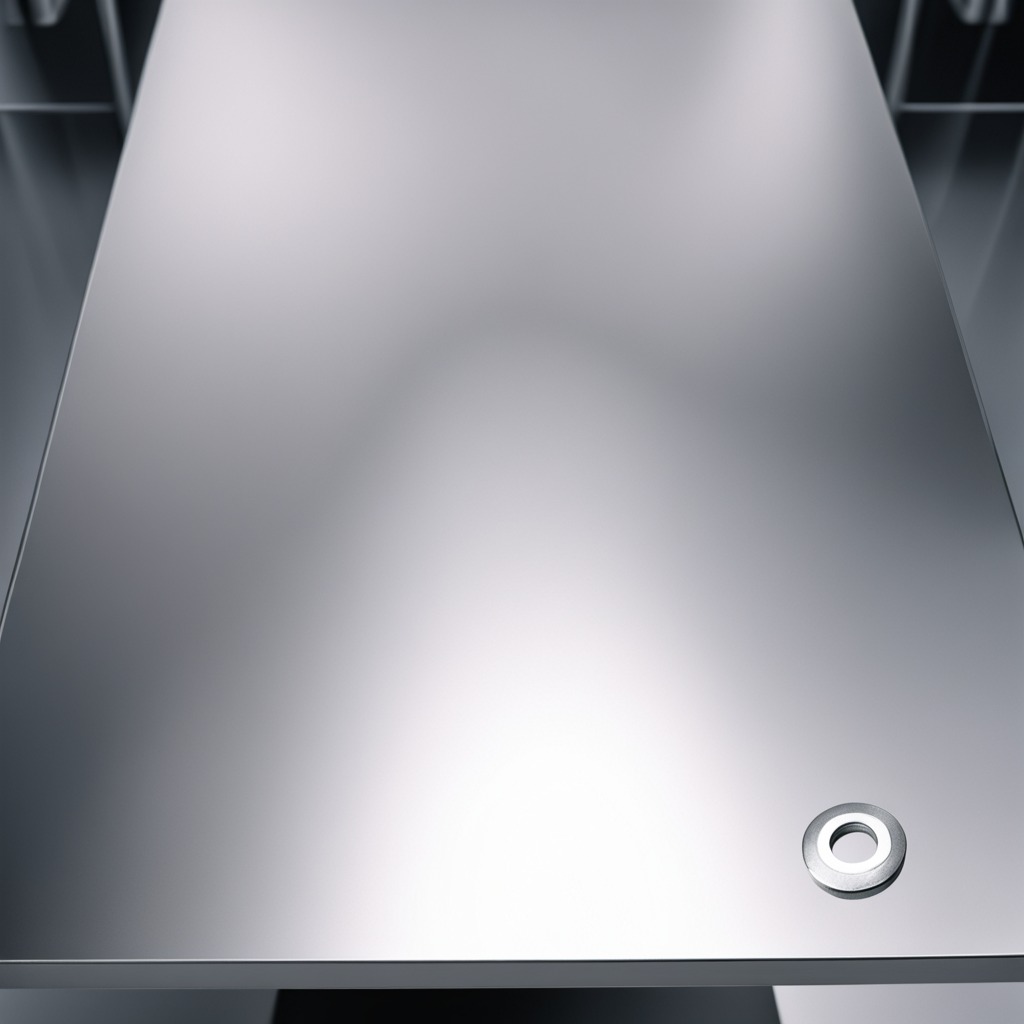
A flat metal washer is lying on a stainless steel table in a high-end prototyping lab.